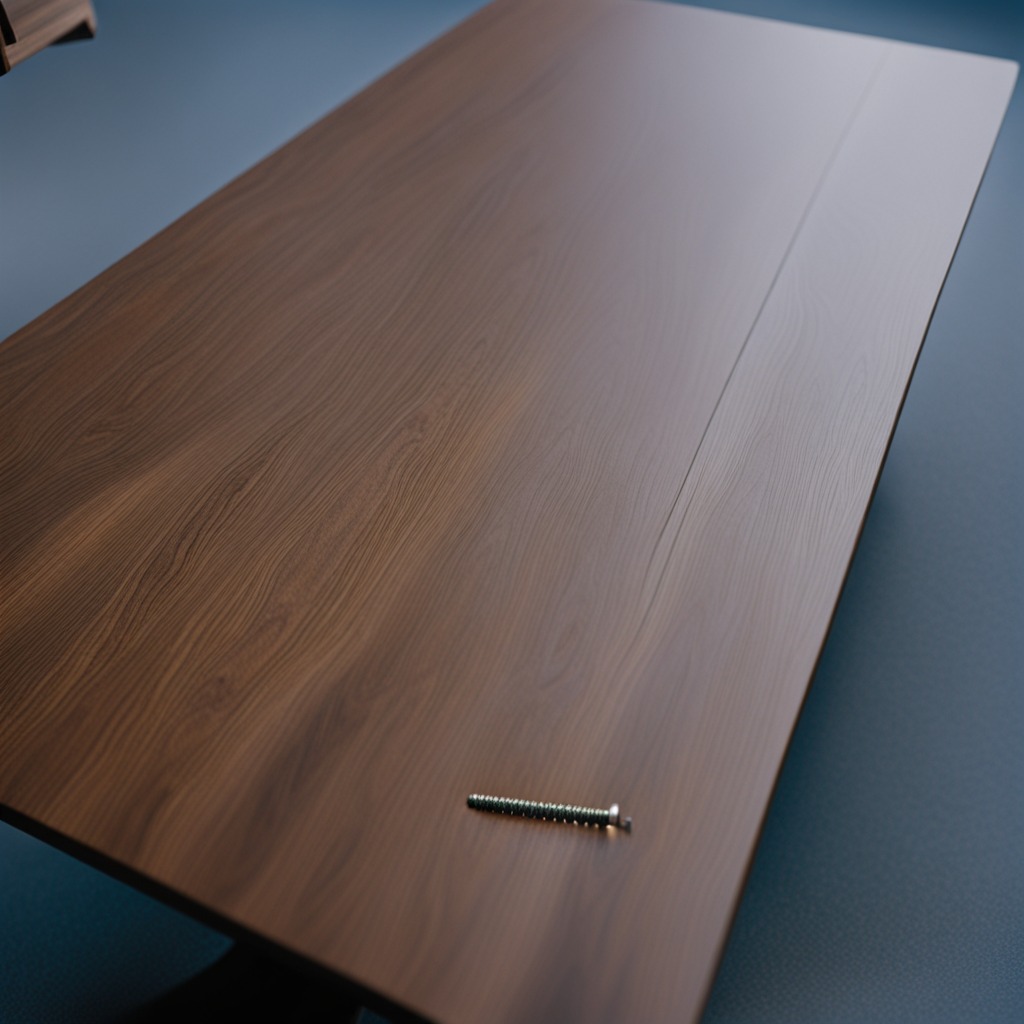
A metal screw is lying on the old table.